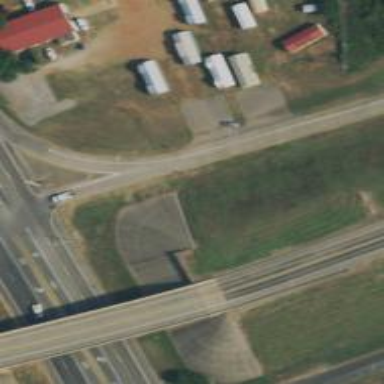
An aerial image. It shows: Trunk link highway.